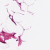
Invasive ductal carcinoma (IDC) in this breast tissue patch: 0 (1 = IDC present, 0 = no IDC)